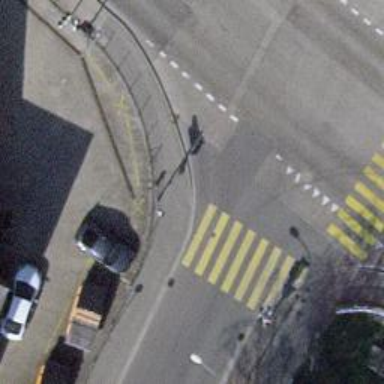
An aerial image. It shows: Footway crossing with marked asphalt surface.